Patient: sex M, age 19
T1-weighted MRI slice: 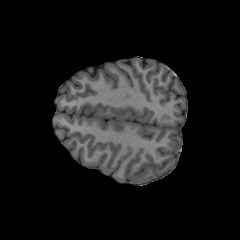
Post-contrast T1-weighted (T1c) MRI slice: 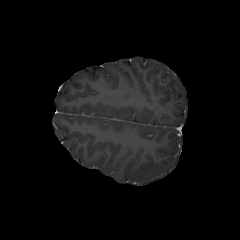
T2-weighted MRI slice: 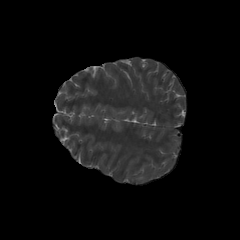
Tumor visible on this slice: yes
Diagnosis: Oligodendroglioma, IDH-mutant, 1p/19q-codeleted
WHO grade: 3